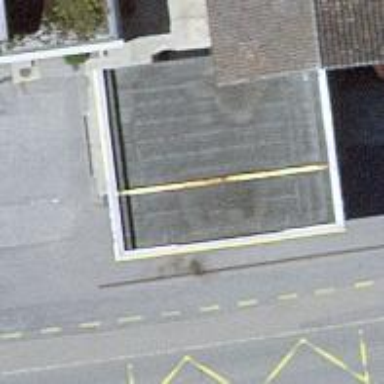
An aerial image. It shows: Fuel station.